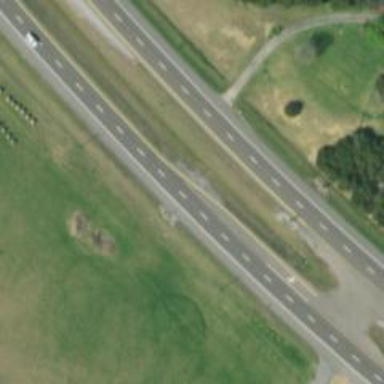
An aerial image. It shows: Trunk highway.